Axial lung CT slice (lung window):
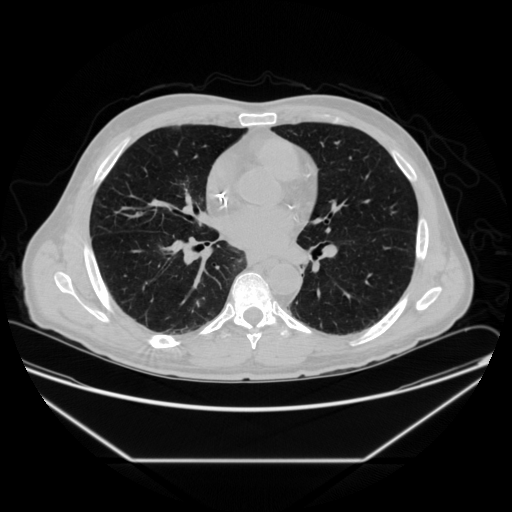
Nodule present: no